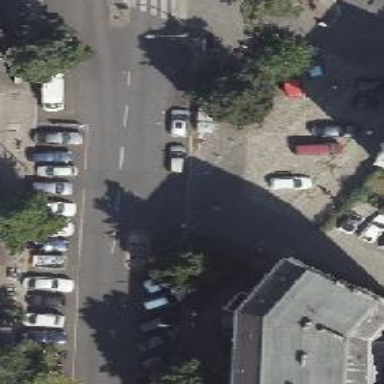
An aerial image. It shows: Service road with parking available on the street side.